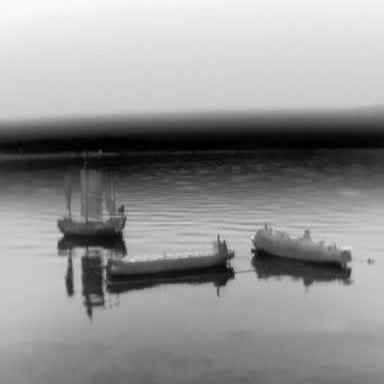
There are three objects shown in the infrared image, including a sailboat, a container_ship, and a liner.